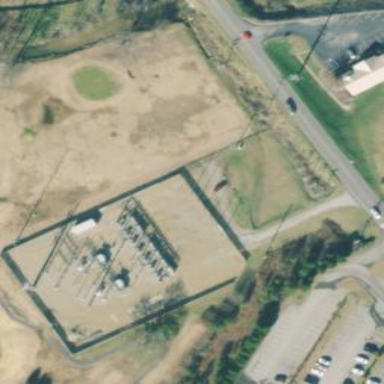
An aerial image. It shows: Distribution level power substation enclosed by fence.